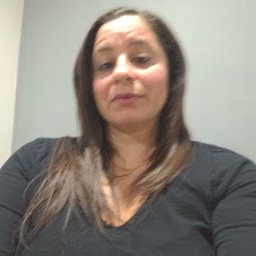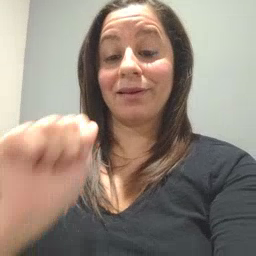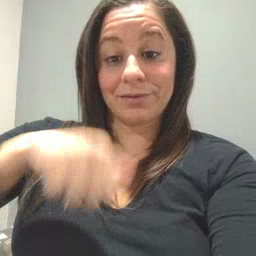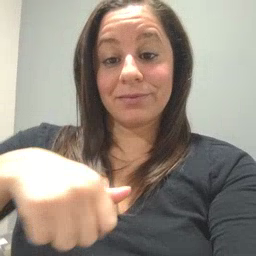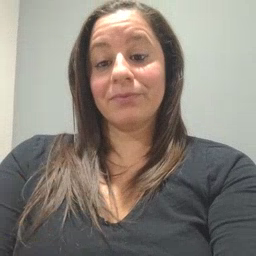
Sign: can